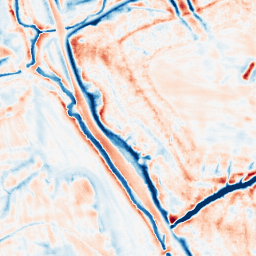
Category: edge_preserving
Decomposition family: bilateral
Decomposition parameters: d: 21
sigma_color: 25
sigma_space: 100
Upsampling method: sinc_blackman
Upsampling parameters: scale: 2
kernel_size: 4
Upsampling scale: 2